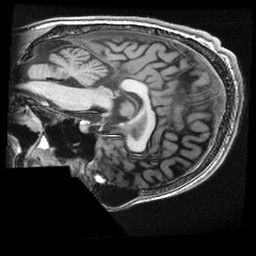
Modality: T1w
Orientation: sagittal
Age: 21
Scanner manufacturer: ge
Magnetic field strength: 3 T
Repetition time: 0.008248 s
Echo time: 0.003108 s